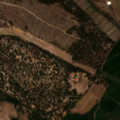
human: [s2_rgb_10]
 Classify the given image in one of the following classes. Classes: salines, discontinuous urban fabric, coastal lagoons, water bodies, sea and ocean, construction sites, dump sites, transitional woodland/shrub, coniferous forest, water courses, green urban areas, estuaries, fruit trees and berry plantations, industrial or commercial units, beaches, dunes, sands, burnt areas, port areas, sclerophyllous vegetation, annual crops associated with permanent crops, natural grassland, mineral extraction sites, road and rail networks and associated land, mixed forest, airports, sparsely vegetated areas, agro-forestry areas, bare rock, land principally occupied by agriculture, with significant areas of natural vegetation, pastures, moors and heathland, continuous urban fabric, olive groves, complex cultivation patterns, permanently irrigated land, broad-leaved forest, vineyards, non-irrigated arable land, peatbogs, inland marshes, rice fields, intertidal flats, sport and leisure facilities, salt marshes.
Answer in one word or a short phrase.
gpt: non-irrigated arable land, rice fields, vineyards, agro-forestry areas, coniferous forest, mixed forest, transitional woodland/shrub